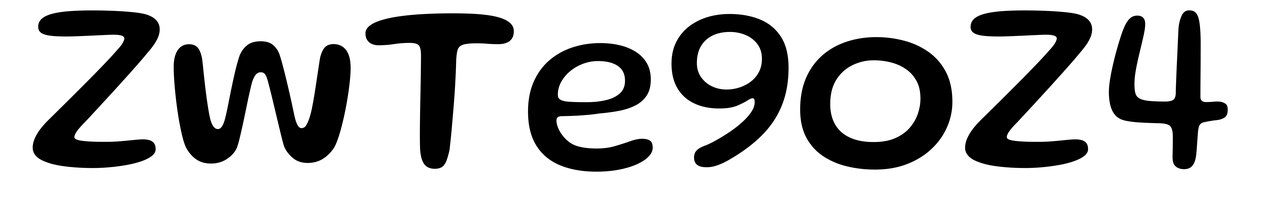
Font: Gluten_Regular